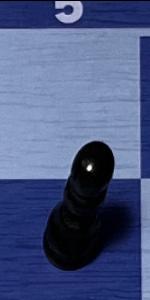
Label: Pawn_Black